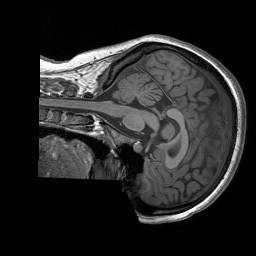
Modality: T1w
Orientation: sagittal
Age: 19
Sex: female
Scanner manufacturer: siemens
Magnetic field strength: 3 T
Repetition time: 1.9 s
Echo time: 0.00243 s